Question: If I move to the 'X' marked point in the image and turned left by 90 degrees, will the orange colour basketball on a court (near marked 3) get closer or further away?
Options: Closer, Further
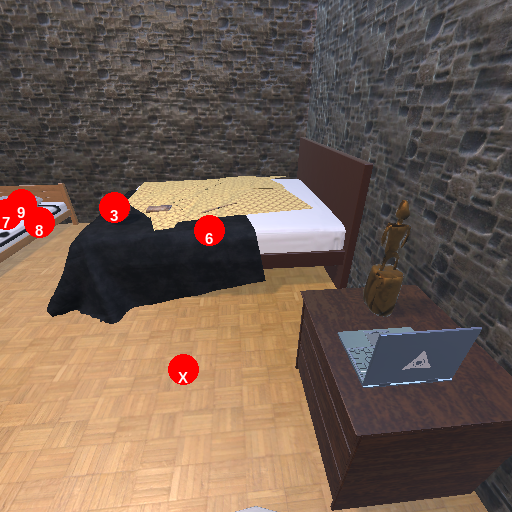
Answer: Closer